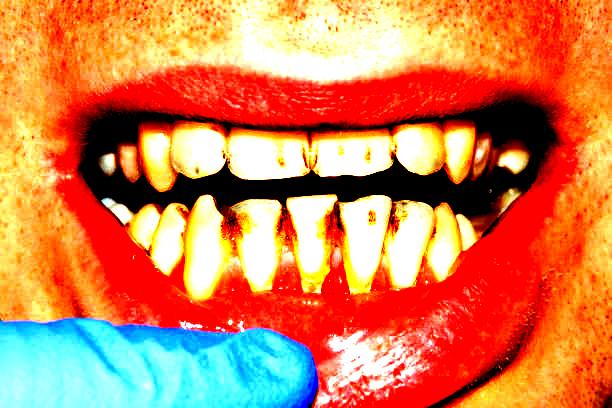
Condition: Calculus